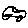
Label: car